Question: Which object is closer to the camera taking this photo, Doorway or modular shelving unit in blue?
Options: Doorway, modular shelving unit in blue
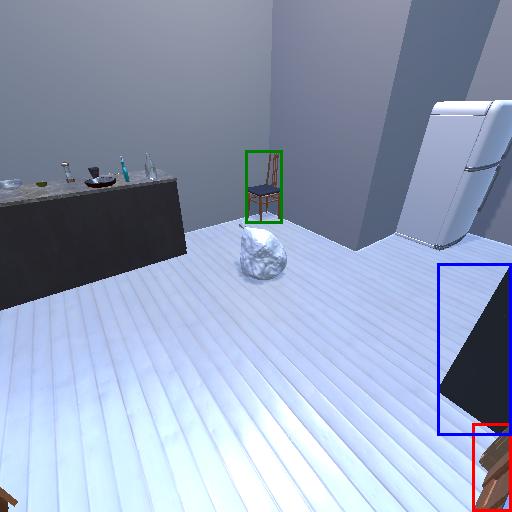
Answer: Doorway